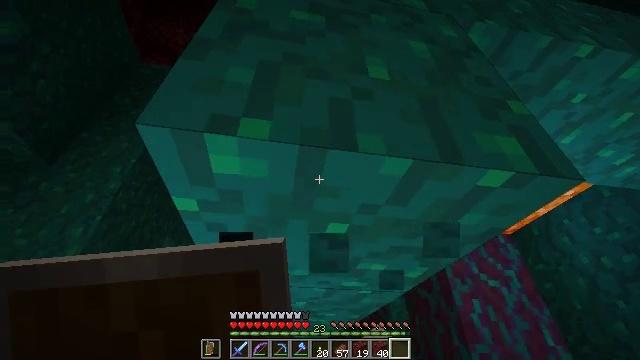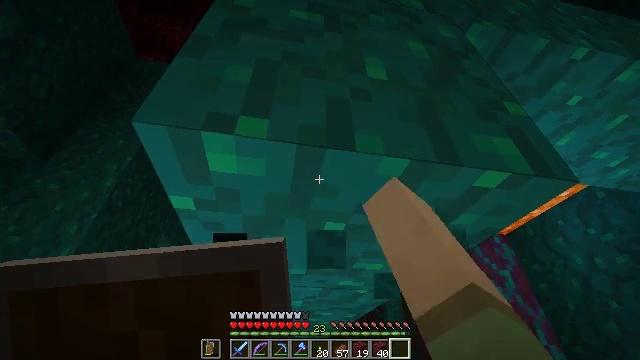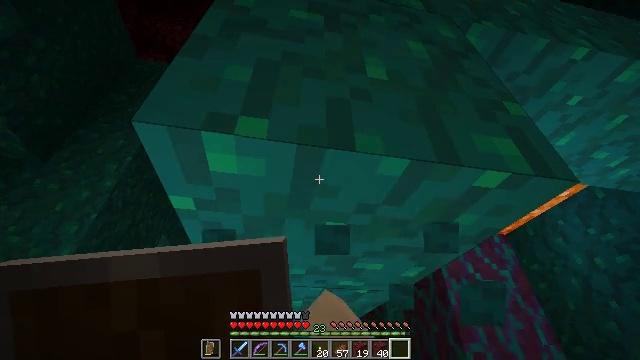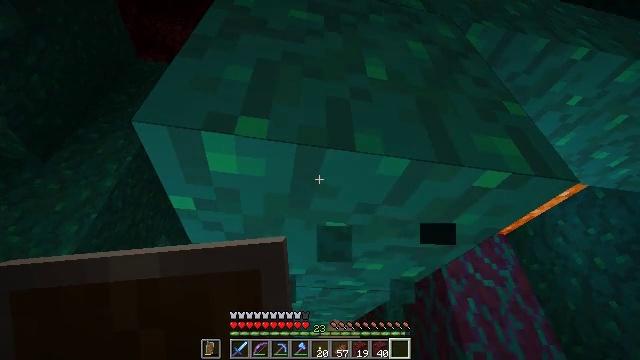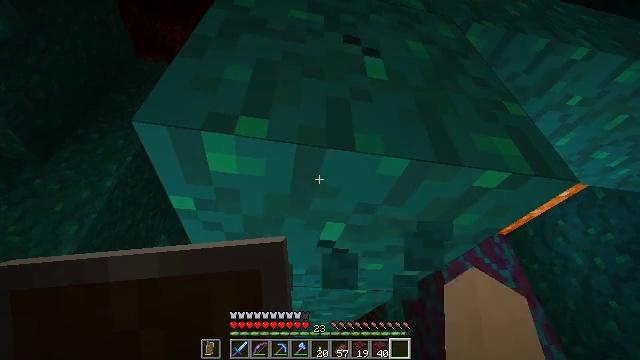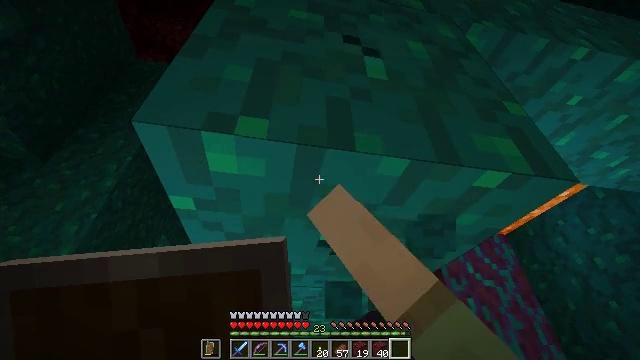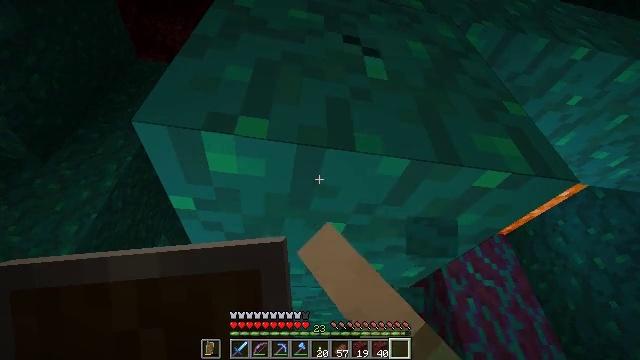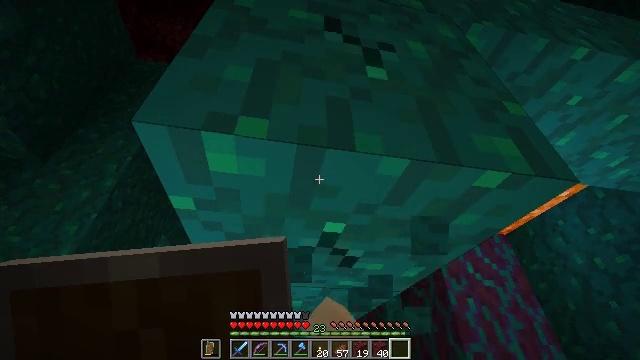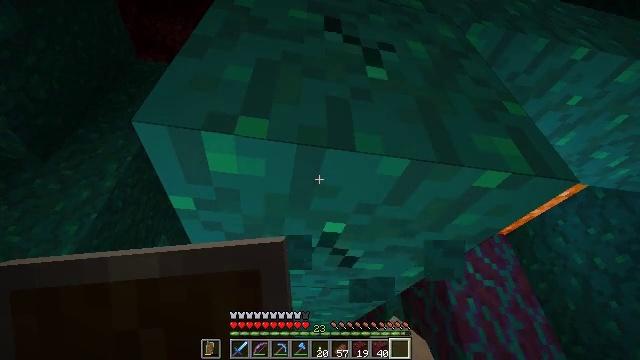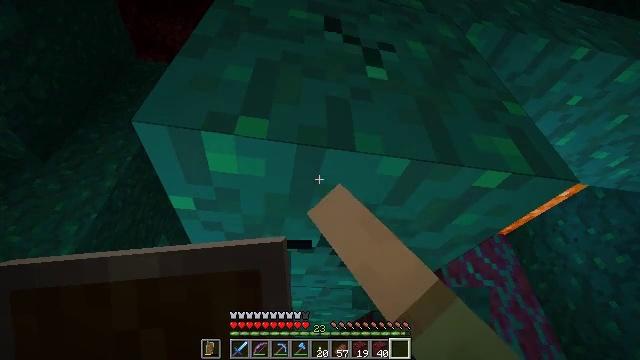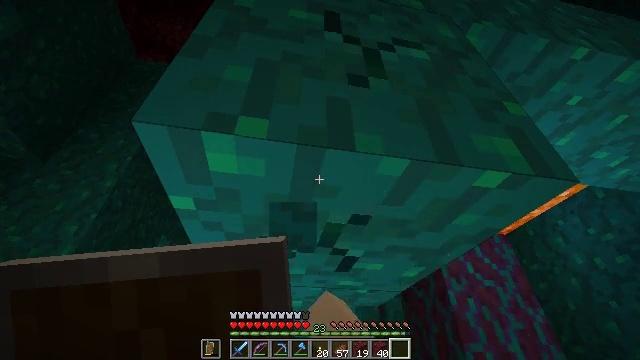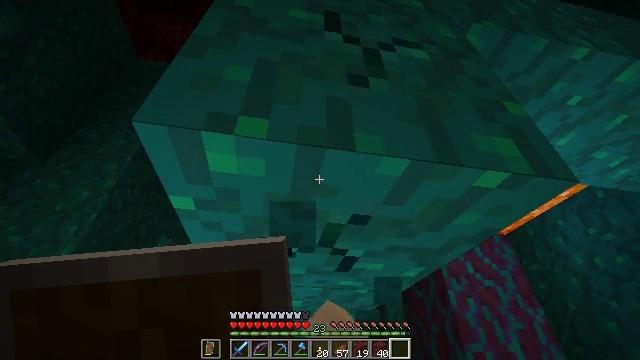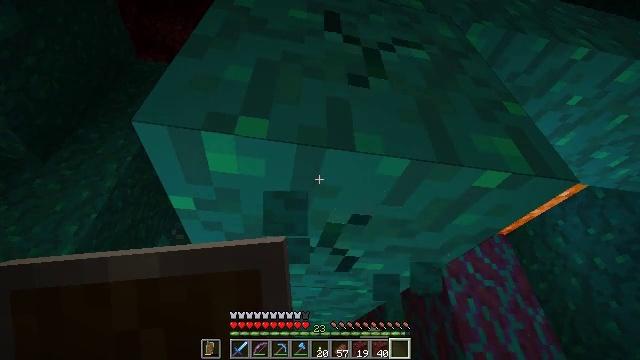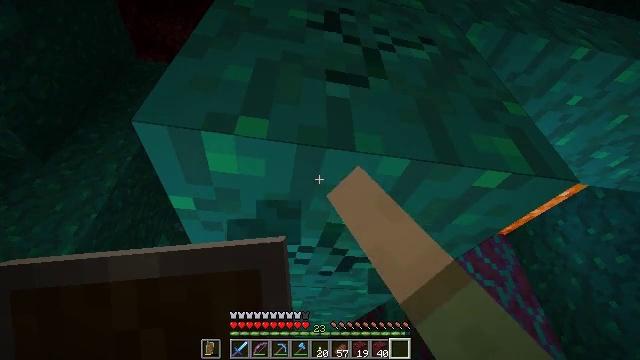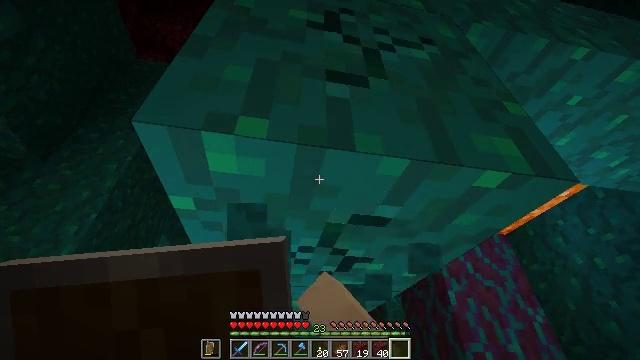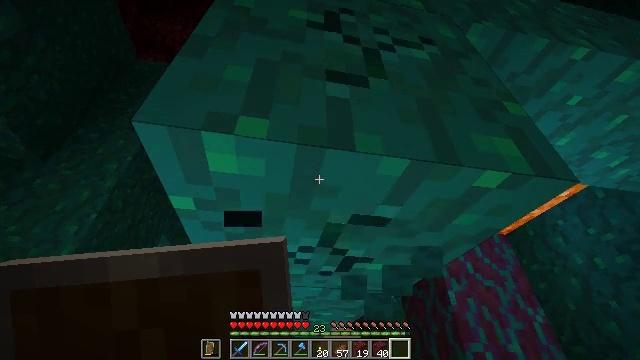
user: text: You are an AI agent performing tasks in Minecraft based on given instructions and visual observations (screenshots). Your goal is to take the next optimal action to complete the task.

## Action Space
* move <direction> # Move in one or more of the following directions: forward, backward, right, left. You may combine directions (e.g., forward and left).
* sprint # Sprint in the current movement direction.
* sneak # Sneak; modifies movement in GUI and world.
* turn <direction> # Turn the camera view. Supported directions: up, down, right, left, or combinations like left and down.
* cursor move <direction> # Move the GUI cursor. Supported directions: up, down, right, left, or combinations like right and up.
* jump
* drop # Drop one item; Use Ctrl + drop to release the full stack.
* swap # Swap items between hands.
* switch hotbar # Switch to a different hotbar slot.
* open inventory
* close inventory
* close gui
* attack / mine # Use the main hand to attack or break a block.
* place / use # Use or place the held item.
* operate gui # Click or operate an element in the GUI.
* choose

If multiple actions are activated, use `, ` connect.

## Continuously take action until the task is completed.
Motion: motion action
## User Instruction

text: Collect warped wart block.
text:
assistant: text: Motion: attack / mine
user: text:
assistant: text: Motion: attack / mine
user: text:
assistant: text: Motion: attack / mine
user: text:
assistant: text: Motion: attack / mine
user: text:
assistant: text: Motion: attack / mine
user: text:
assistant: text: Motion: attack / mine
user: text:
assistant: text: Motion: attack / mine
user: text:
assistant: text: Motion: attack / mine
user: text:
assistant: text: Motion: attack / mine
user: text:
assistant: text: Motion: attack / mine
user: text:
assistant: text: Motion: attack / mine
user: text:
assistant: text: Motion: attack / mine
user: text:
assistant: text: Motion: attack / mine
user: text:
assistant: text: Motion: attack / mine
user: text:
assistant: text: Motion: attack / mine
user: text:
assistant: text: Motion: attack / mine
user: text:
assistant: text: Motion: attack / mine
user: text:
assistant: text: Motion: attack / mine
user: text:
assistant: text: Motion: attack / mine
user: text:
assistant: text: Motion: attack / mine
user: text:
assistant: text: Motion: attack / mine
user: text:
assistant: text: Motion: attack / mine
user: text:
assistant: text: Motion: attack / mine
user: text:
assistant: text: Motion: attack / mine
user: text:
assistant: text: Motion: attack / mine
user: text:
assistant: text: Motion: attack / mine
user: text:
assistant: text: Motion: attack / mine
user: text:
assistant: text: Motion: attack / mine
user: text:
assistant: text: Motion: attack / mine
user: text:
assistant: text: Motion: attack / mine